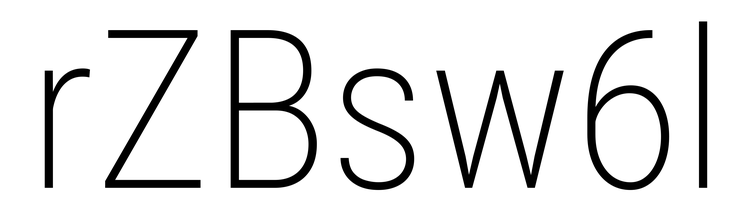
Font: Roboto_Condensed_ExtraLight